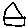
Label: house